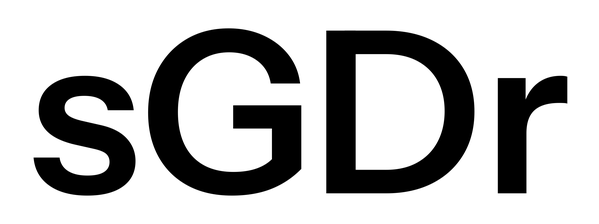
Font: InstrumentSans_SemiBold